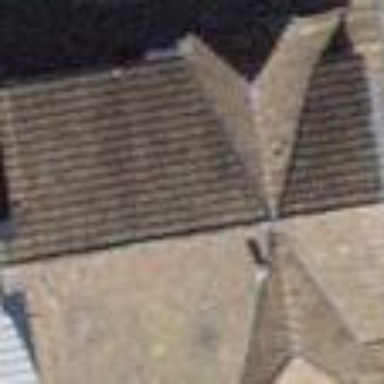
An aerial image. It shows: Residential building with half-hipped roof shape.